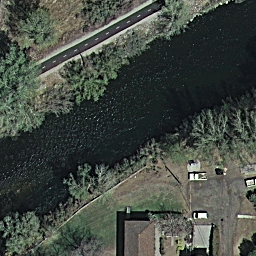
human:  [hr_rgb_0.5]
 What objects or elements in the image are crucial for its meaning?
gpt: river